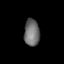
Tissue: lung
Cell type: Endothelial cells
Senescence score: 0.5733
Nuclear area (px): 409
Mean DAPI intensity: 110.061